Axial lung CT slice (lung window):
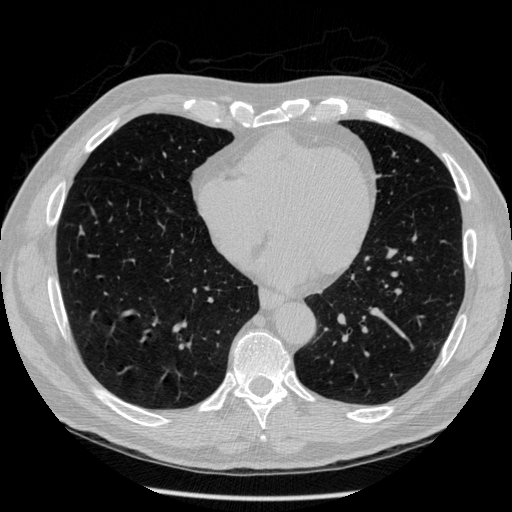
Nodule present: no